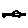
Label: car